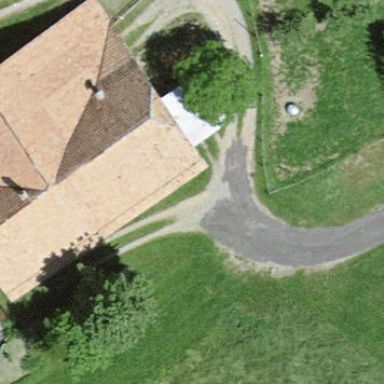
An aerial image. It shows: Farm building.